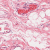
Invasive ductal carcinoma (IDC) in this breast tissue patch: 0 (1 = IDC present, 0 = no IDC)